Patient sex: F
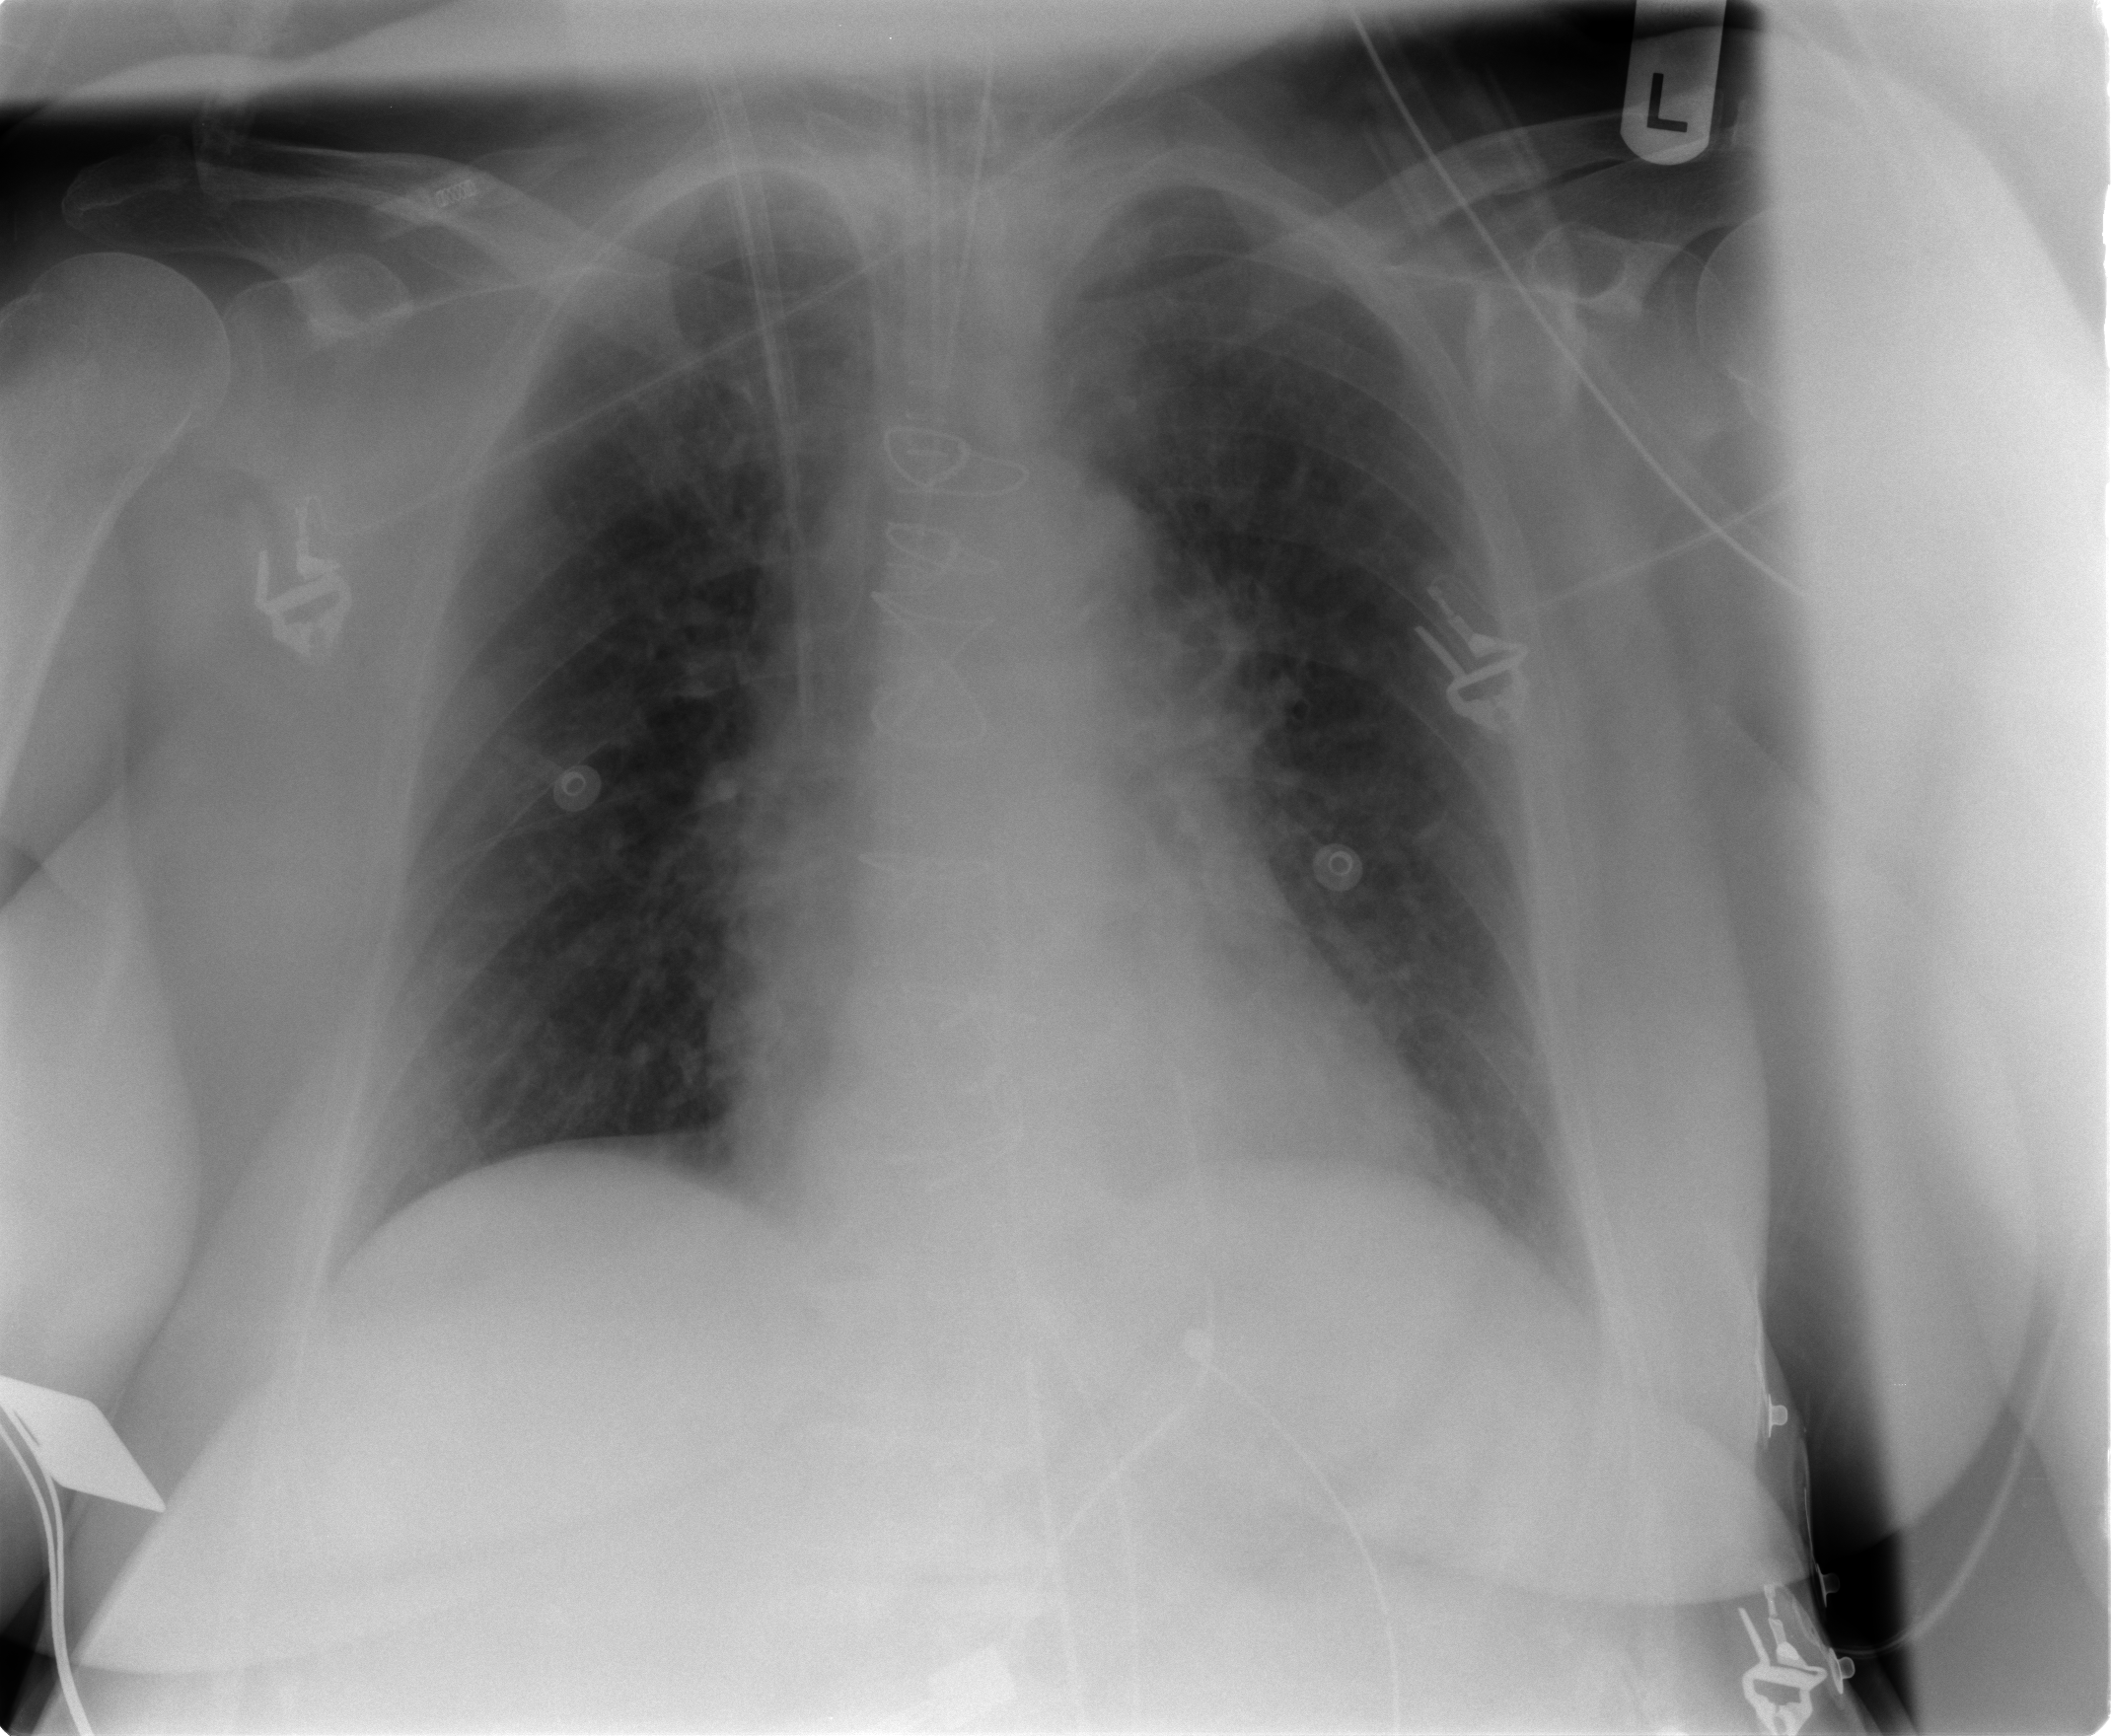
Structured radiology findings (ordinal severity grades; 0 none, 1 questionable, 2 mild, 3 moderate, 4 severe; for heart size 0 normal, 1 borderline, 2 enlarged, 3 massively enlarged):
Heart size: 2
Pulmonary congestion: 2
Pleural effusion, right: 0
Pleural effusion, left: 0
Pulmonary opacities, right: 0
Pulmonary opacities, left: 0
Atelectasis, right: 1
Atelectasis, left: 2